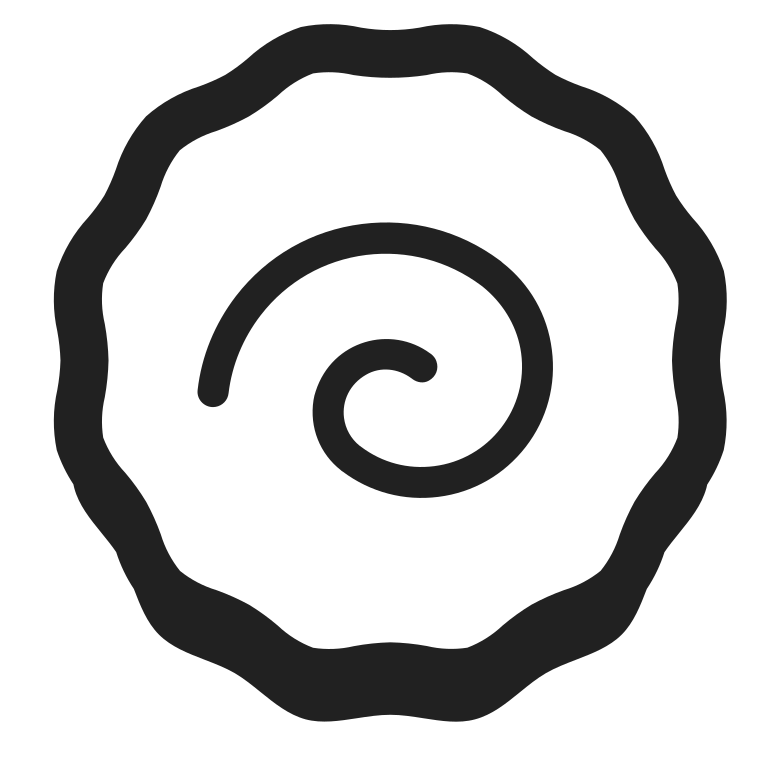
fish cake with swirl high contrast